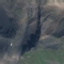
Land use / land cover: HerbaceousVegetation